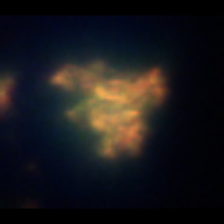
Taxon: Unknown_detritus
Group: Unknown